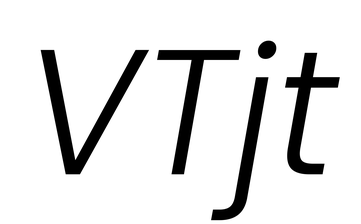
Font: Poppins-LightItalic